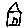
Label: house